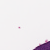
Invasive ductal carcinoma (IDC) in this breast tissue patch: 0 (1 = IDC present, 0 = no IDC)